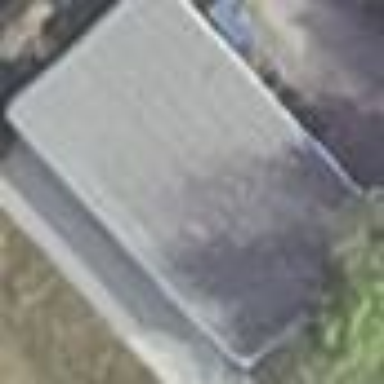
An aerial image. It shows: Garage building.